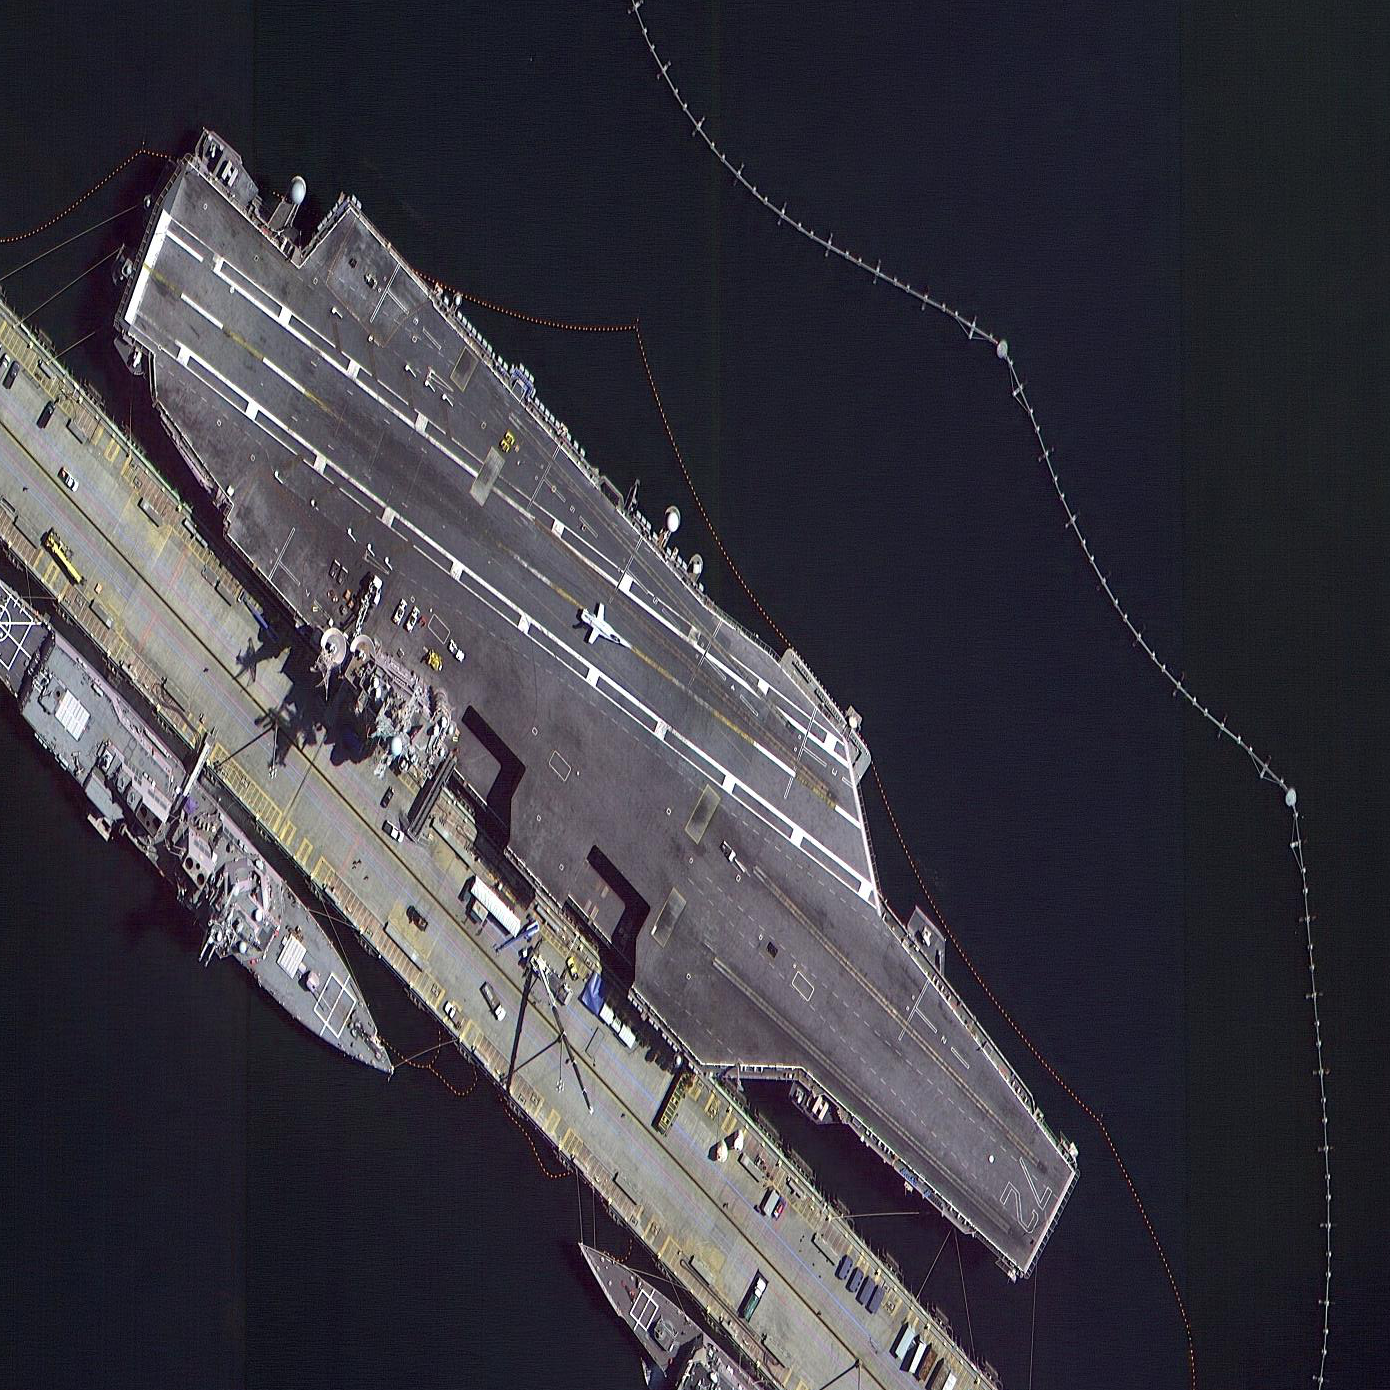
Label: aircraft_carrier